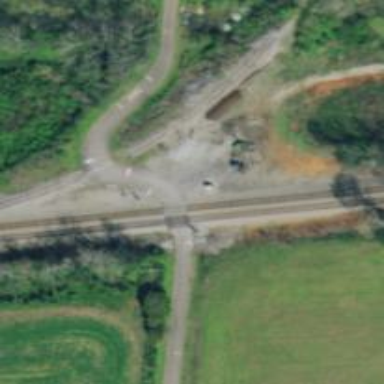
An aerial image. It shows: Level crossing along the railway.